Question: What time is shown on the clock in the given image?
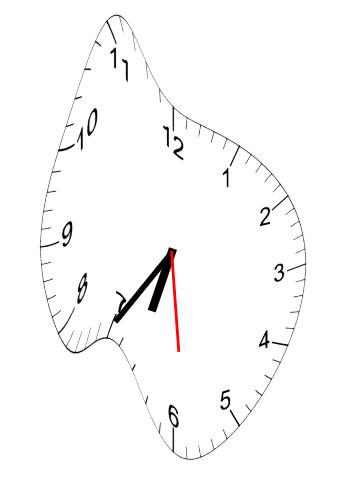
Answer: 06:35:29